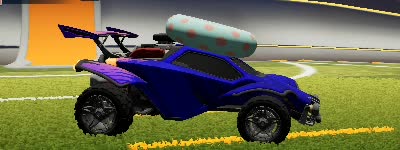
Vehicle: octane